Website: macys
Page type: payment
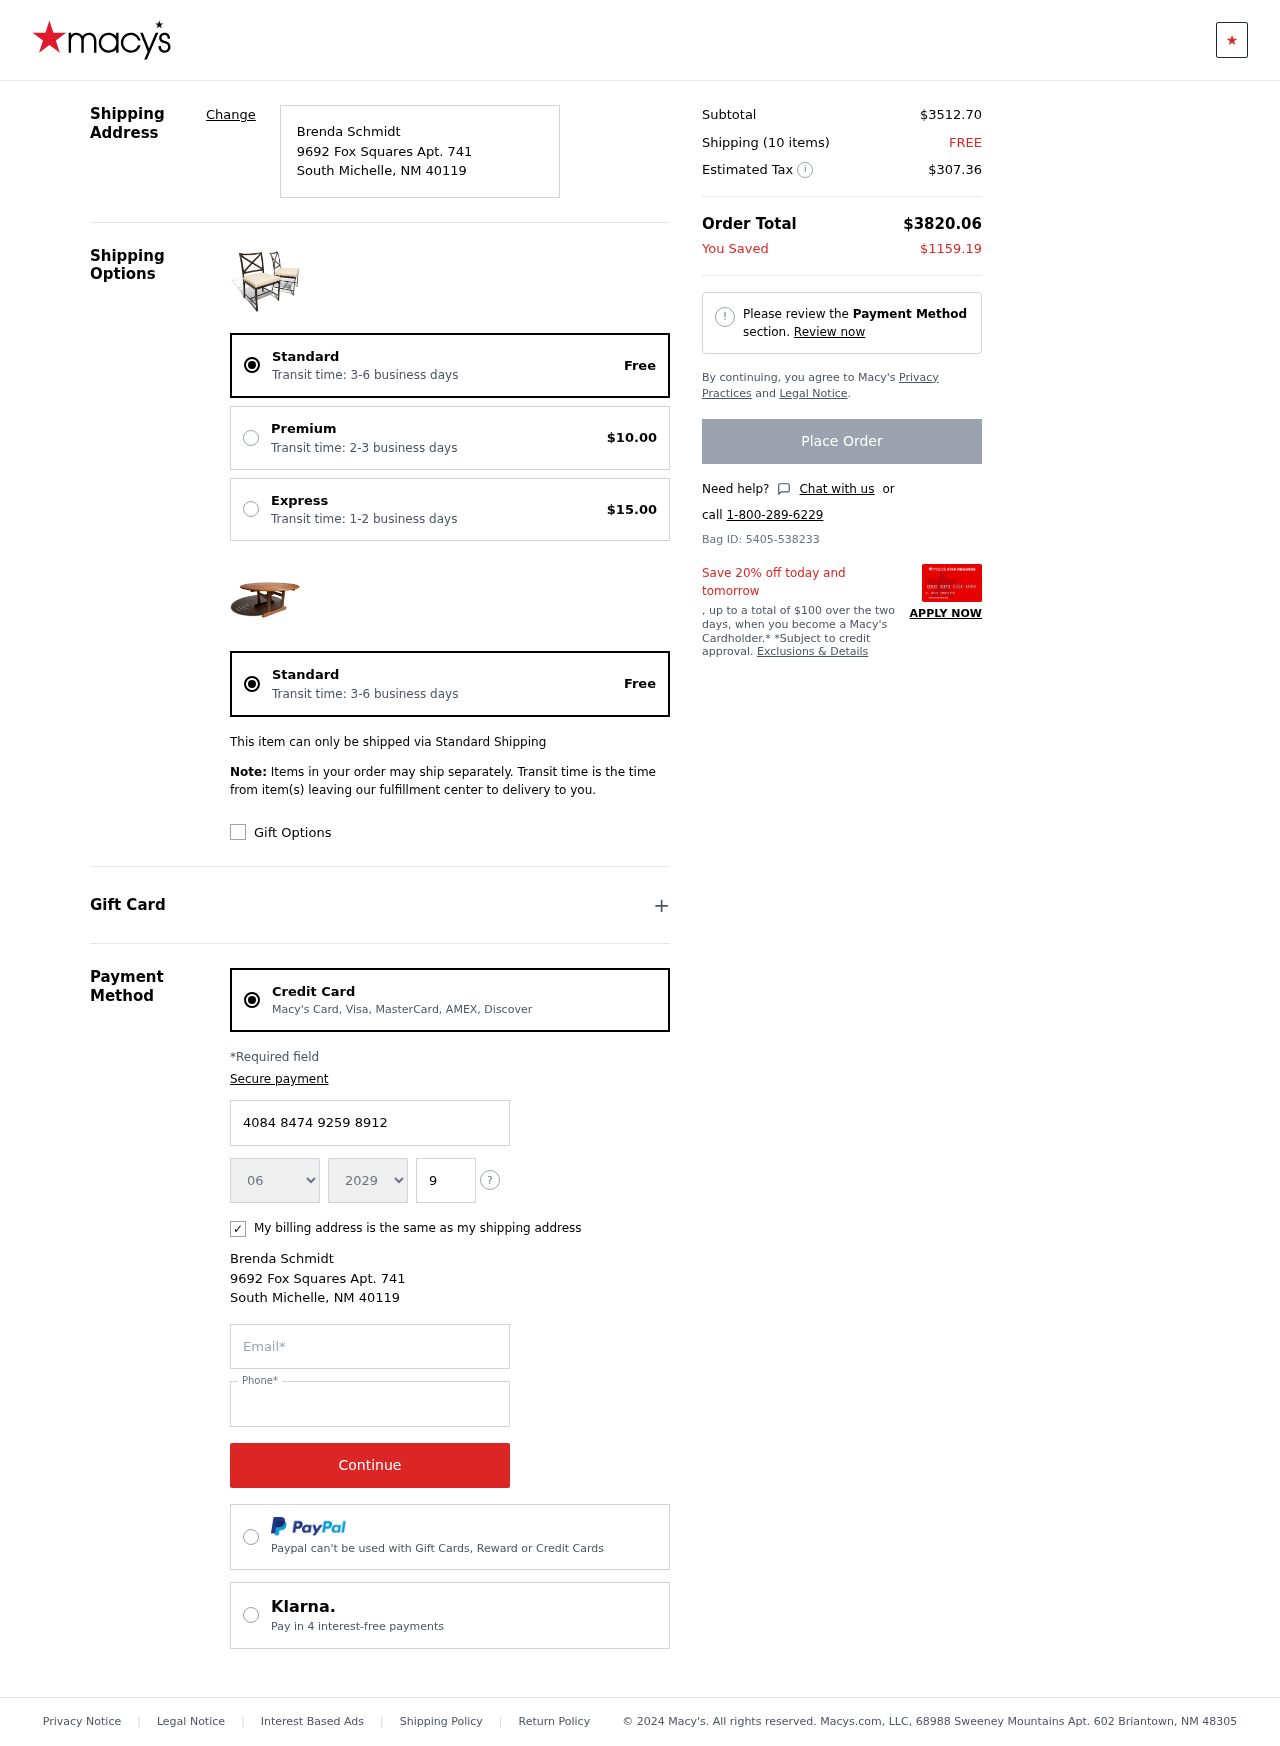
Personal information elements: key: PII_CARD_CVV
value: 972
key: PII_CARD_EXPIRY_MONTH
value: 06
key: PII_CARD_EXPIRY_YEAR
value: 29
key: PII_CARD_NUMBER
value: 4084 8474 9259 8912
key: PII_CITY
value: South Michelle
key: PII_EMAIL
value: brenda.schmidt@hotmail.com
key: PII_FULLNAME
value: Brenda Schmidt
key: PII_PHONE
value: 7907523486
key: PII_POSTCODE
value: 40119
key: PII_STATE_ABBR
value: NM
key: PII_STREET
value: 9692 Fox Squares Apt. 741
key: PII_FULLNAME2
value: Brenda Schmidt
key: PII_CITY2
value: South Michelle
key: PII_STATE_ABBR2
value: NM
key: PII_POSTCODE_FULL
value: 40119
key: PII_POSTCODE_NUMERIC
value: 40119
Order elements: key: ORDER_DELIVERY_DATE
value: Transit time: 3-6 business days
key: ORDER_SHIPPING_STANDARD
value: Free
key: ORDER_SHIPPING_PREMIUM
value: $10.00
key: ORDER_SHIPPING_EXPRESS
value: $15.00
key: ORDER_DELIVERY_DATE2
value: Transit time: 3-6 business days
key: ORDER_SHIPPING_STANDARD2
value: Free
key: ORDER_SUBTOTAL
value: $3512.70
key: ORDER_NUM_ITEMS
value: Shipping (10 items)
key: ORDER_SHIPPING_COST
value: FREE
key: ORDER_TAX
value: $307.36
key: ORDER_TOTAL
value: $3820.06
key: ORDER_SAVINGS
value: $1159.19
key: ORDER_ID
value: Bag ID: 5405-538233